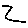
Label: zigzag